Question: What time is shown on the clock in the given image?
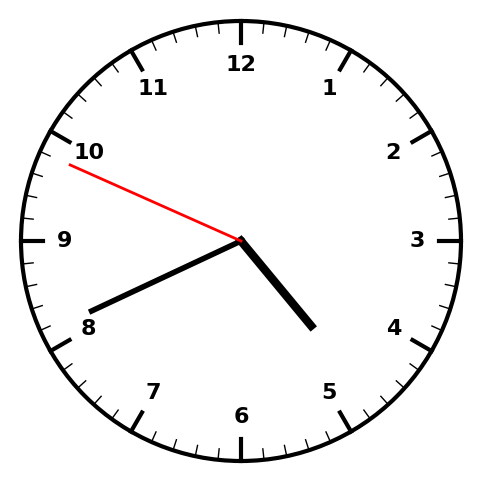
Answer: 04:40:49